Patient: sex F, age 70
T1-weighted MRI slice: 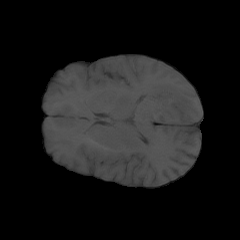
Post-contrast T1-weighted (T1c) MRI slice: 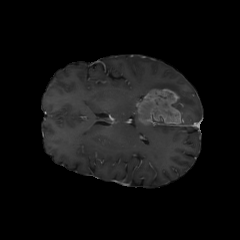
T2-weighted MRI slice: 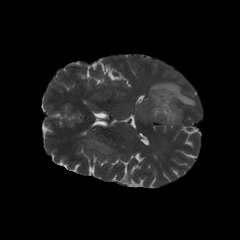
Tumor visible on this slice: yes
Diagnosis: Glioblastoma, IDH-wildtype
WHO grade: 4